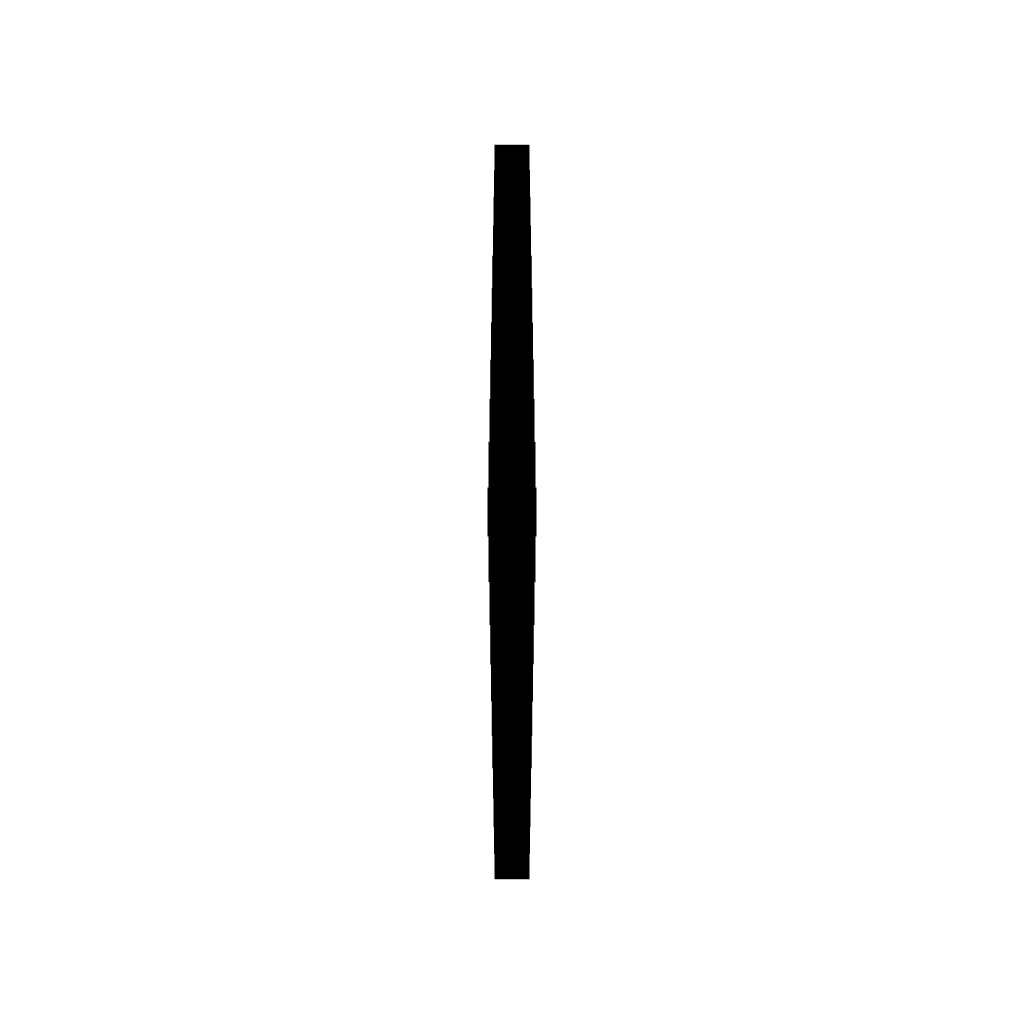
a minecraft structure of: SirAaronII's Logo bad low quality